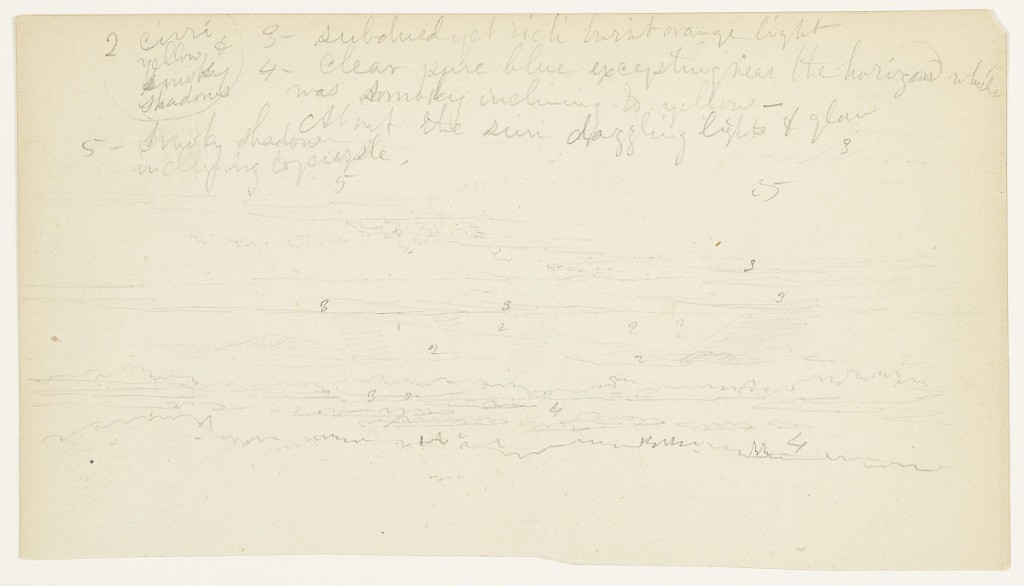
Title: Sketch of the Sky
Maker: Frederic Edwin Church, American, 1826–1900
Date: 1860–75
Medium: Graphite on off-white wove paper
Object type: Drawing
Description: Atmosphere sketch showing a view of the sky filled with diverse clouds above an undulating and wooded horizon. Several bands of puffy cirri clouds hover above this horizon, while numerous other hazy clouds are stacked on top of them. At center and center right, columns of shadow and light punctuate the busy sky.